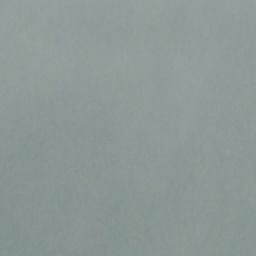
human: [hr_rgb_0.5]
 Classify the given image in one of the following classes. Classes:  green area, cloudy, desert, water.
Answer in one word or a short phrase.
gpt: cloudy